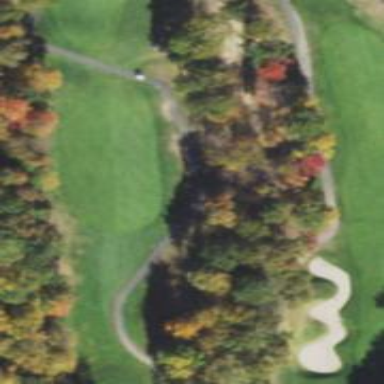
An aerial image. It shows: Pathway for golfing.